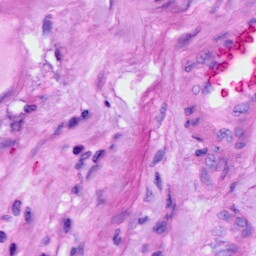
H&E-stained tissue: Ovarian